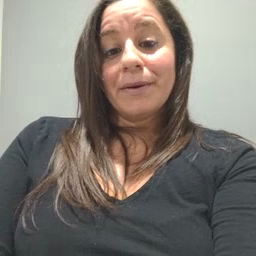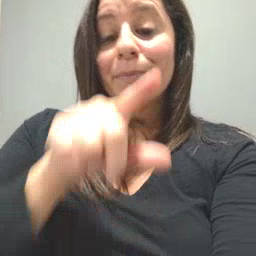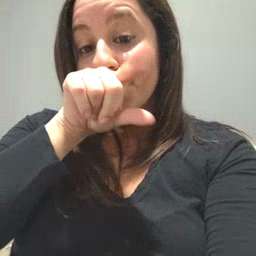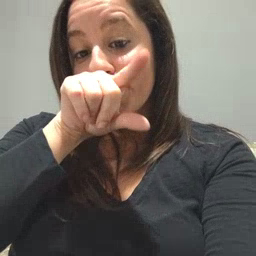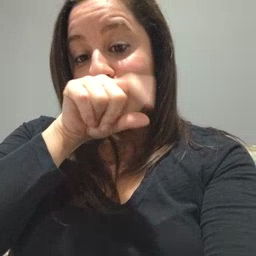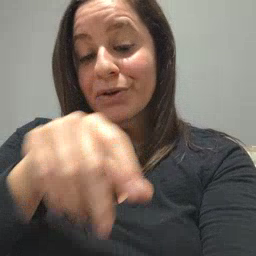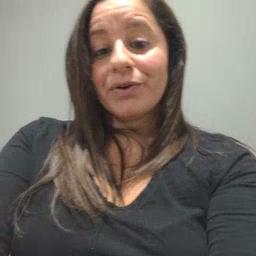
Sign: bird